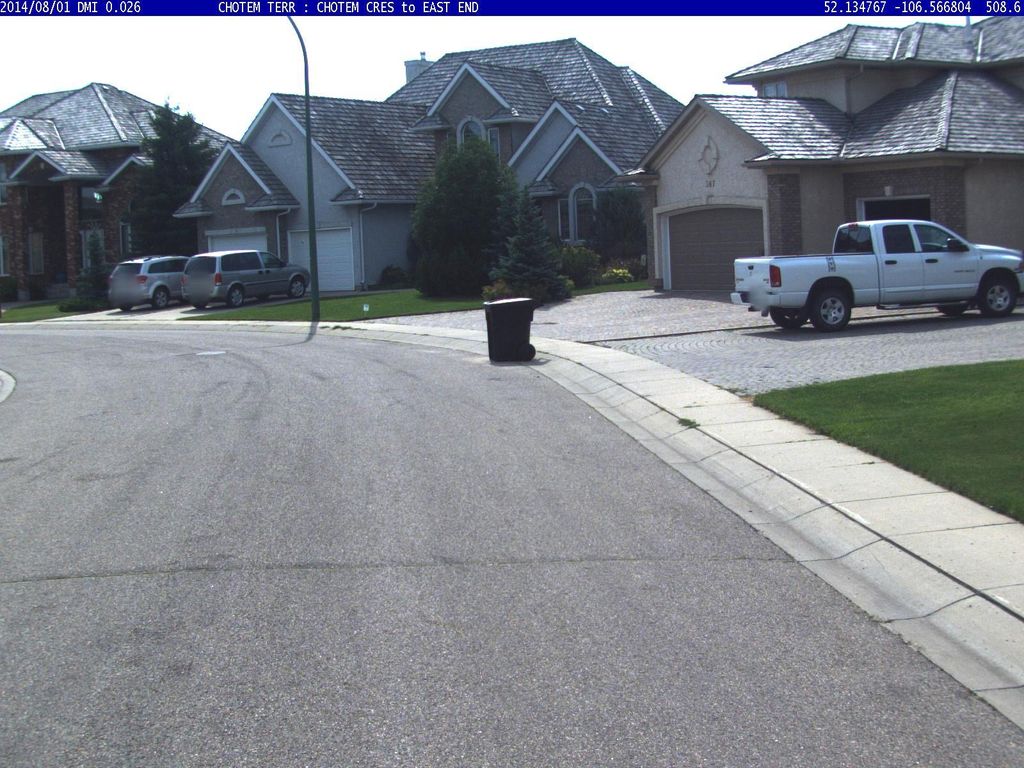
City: saskatoon